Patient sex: F
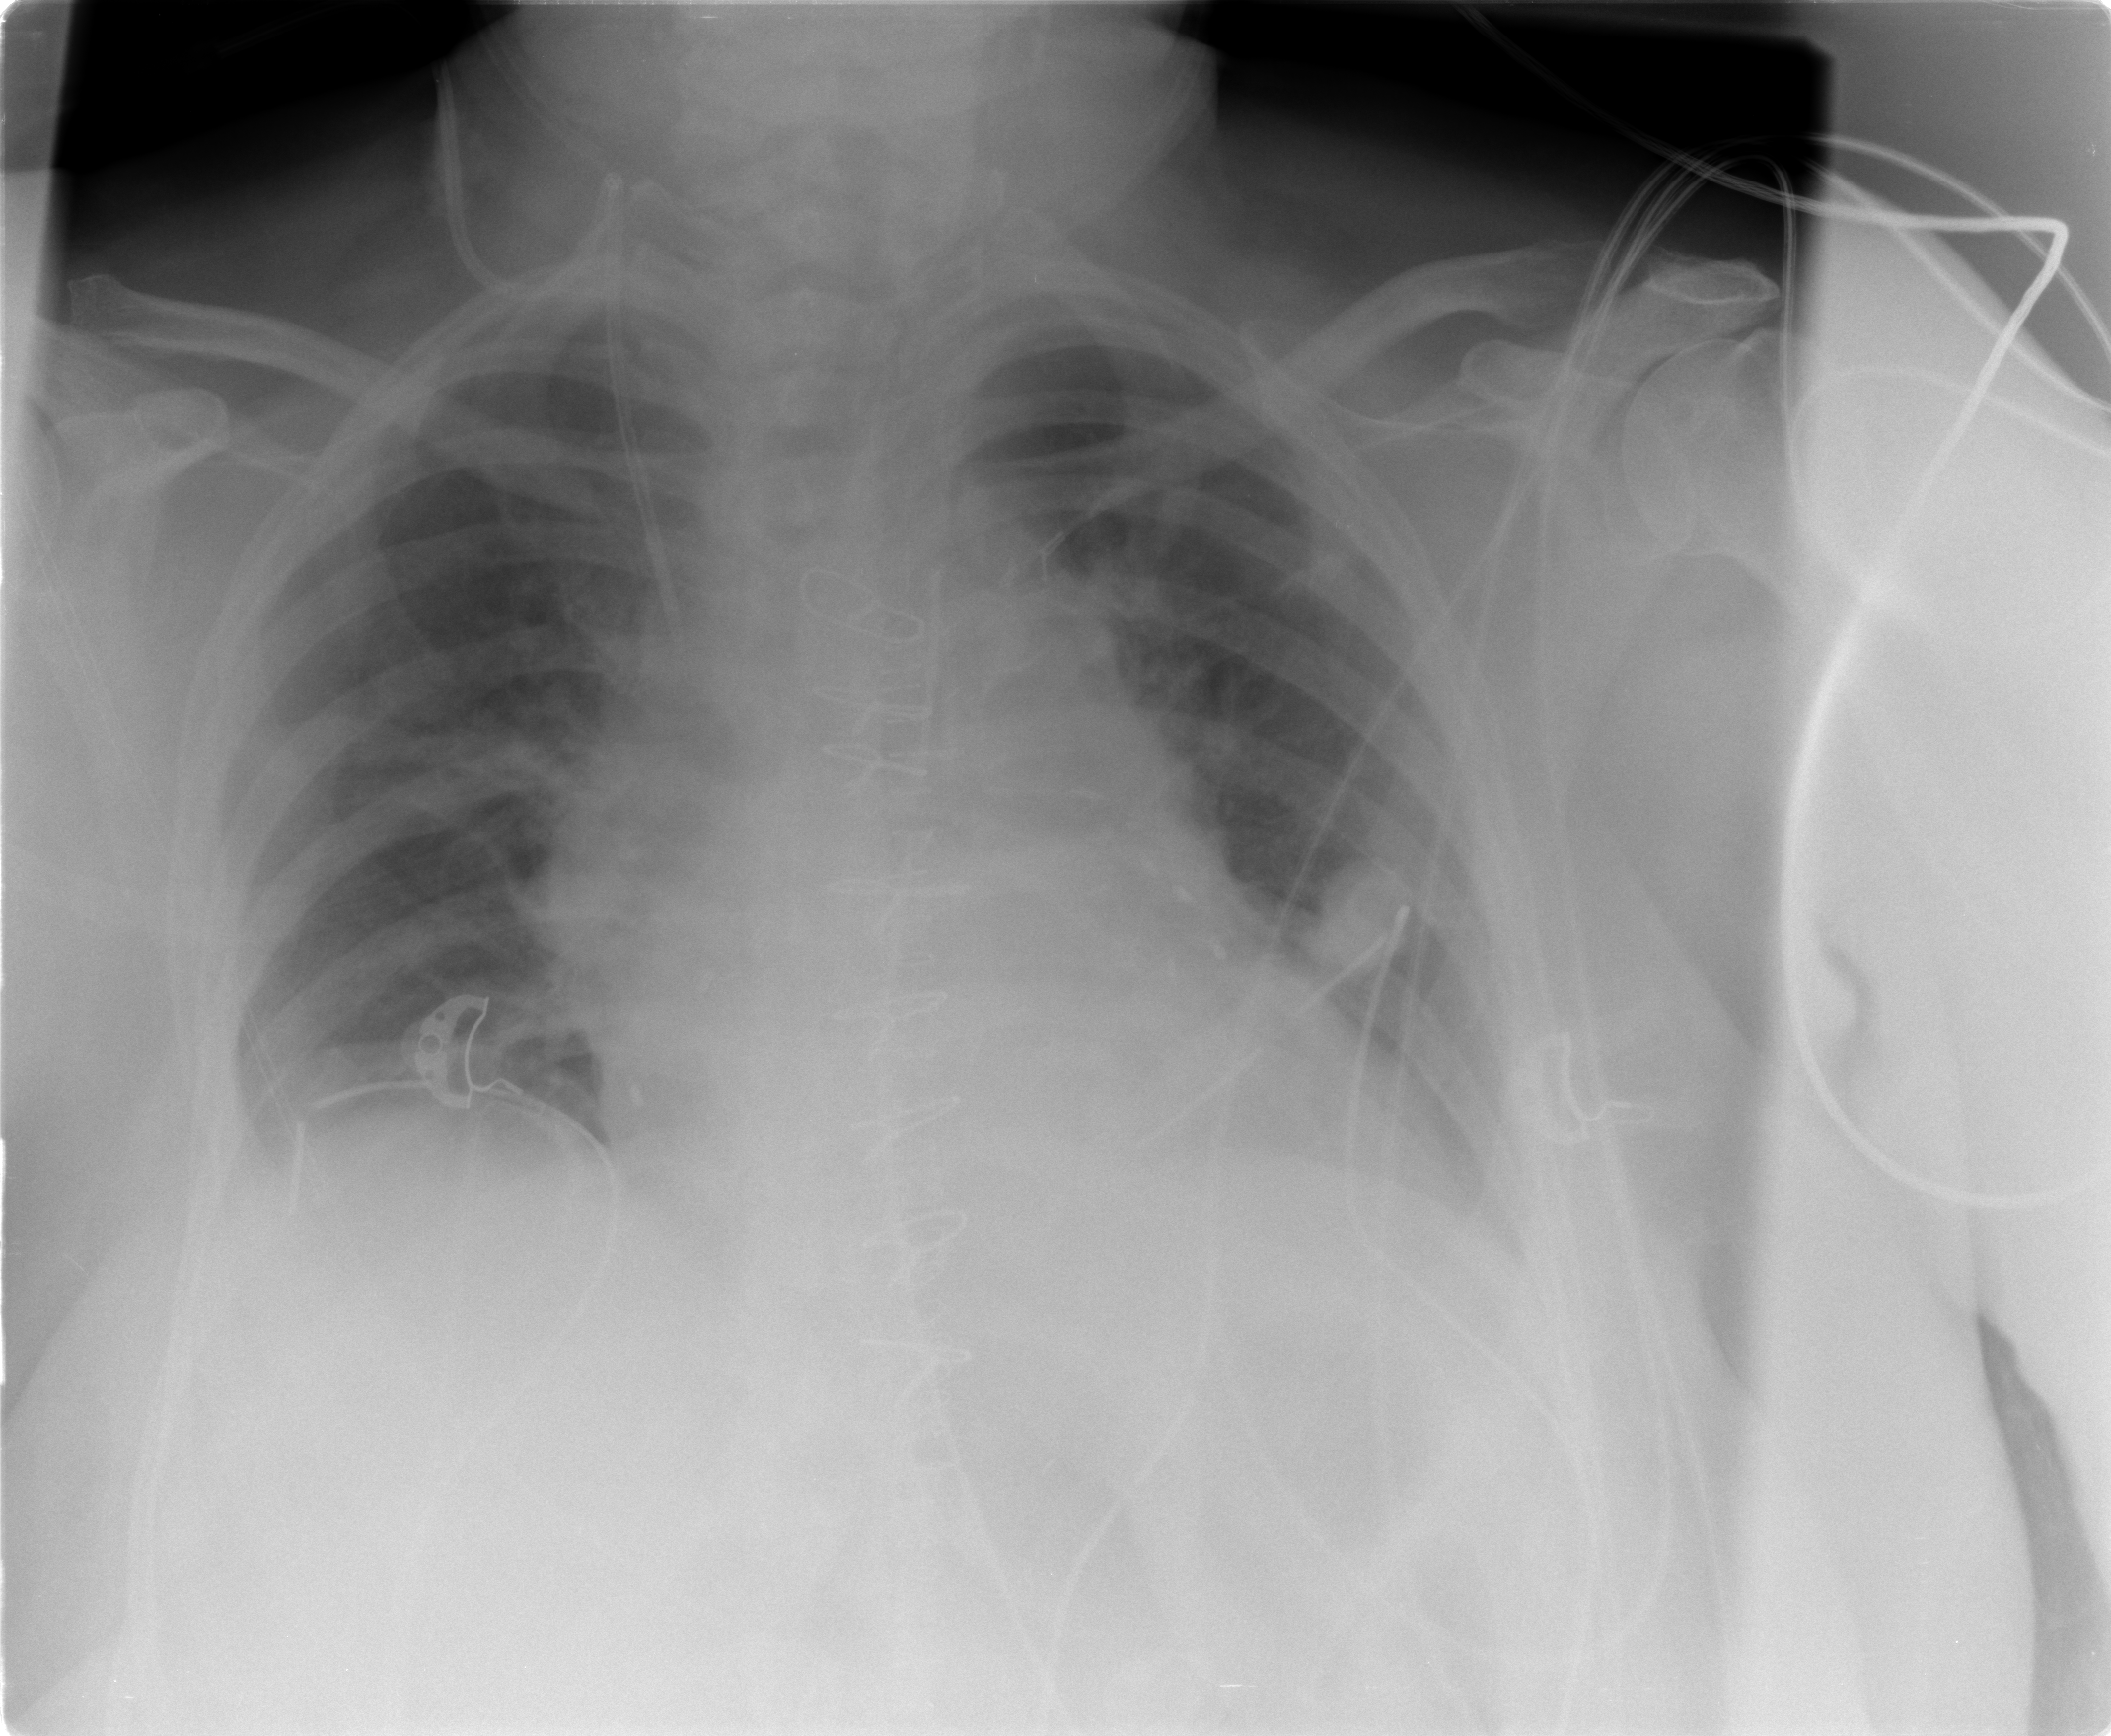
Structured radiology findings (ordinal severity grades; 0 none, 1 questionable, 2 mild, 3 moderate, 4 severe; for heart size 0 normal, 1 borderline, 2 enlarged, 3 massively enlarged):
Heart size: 1
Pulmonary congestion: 0
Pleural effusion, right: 1
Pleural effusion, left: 1
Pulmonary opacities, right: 0
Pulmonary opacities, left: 0
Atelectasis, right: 2
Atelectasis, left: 2